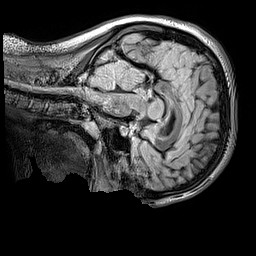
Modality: FLAIR
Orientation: sagittal
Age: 13
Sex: female
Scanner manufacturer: siemens
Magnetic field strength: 3 T
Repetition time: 5 s
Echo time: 0.388 s